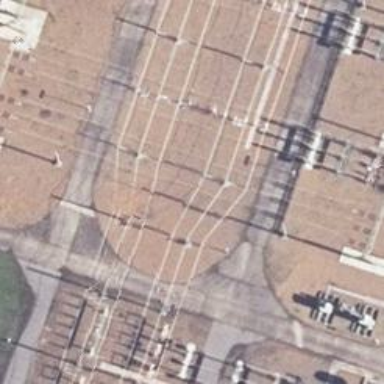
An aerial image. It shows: Busbar power line with 3 cables.